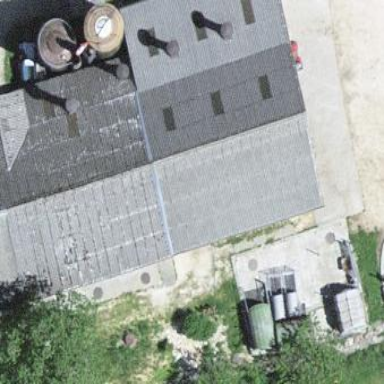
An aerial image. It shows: Farm building.